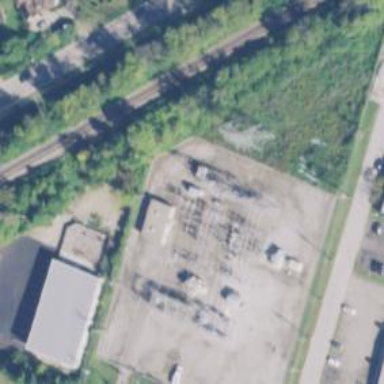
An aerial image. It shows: Switch used for power control.